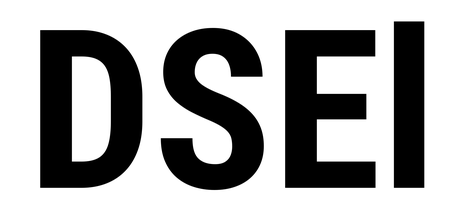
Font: Roboto_Condensed_Bold